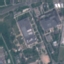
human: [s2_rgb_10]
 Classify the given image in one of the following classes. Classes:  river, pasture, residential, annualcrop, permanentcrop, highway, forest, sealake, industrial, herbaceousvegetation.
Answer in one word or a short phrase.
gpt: Industrial